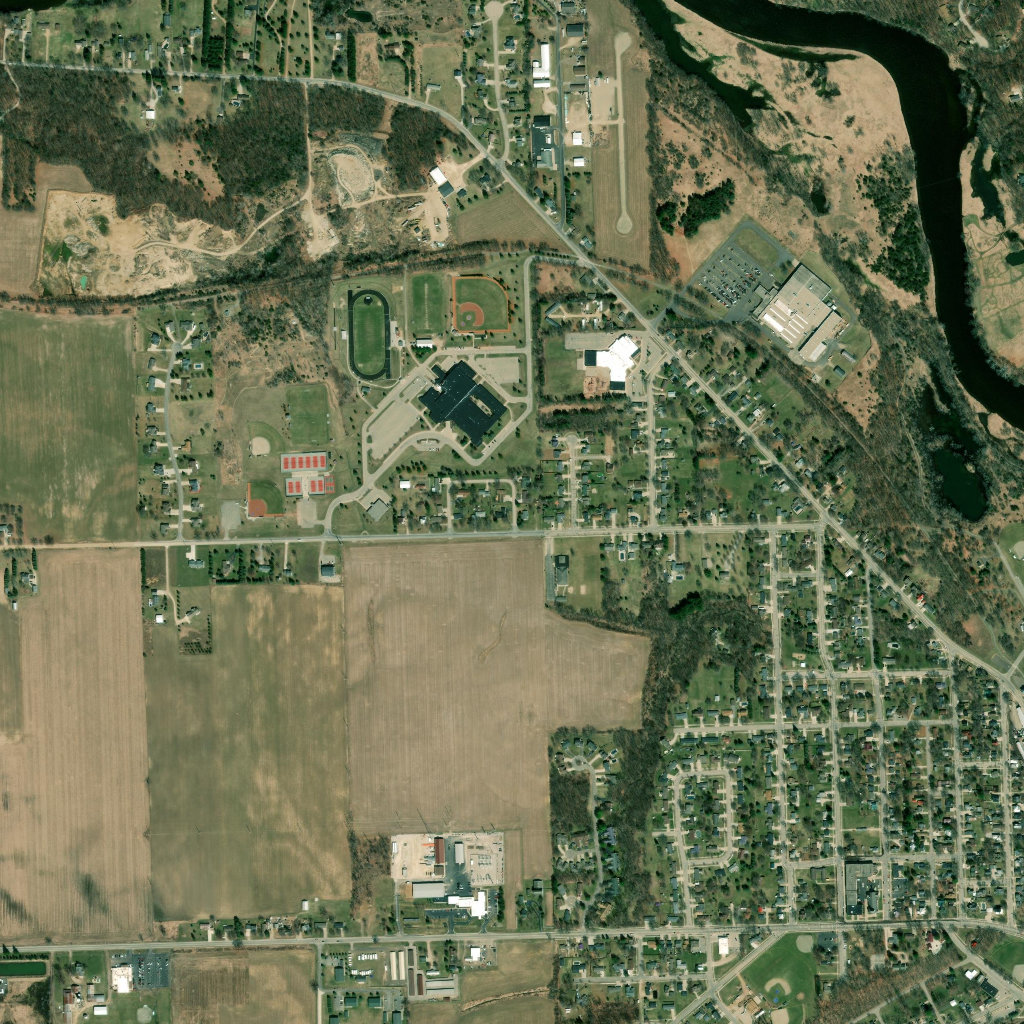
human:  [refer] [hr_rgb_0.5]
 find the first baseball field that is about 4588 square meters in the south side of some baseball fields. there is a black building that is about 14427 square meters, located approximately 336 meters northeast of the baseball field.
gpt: <box>[[24, 47, 27, 50, 0]]</box>